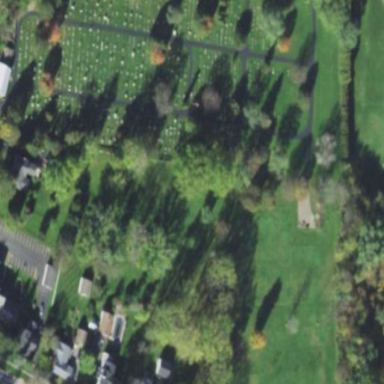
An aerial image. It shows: Cemetery.